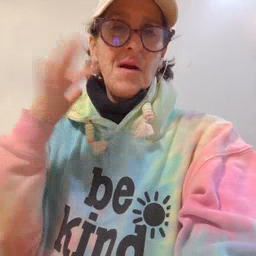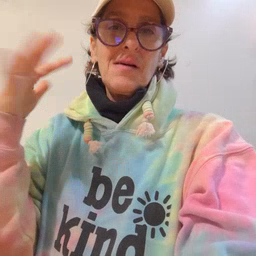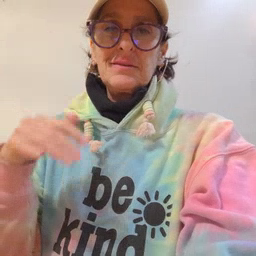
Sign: noisy